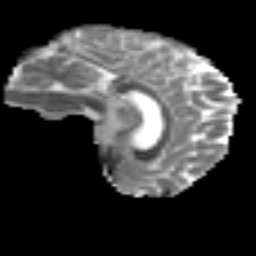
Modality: MD
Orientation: sagittal
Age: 34
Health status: ill
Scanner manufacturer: philips
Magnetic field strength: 3 T
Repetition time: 9 s
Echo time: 0.127 s